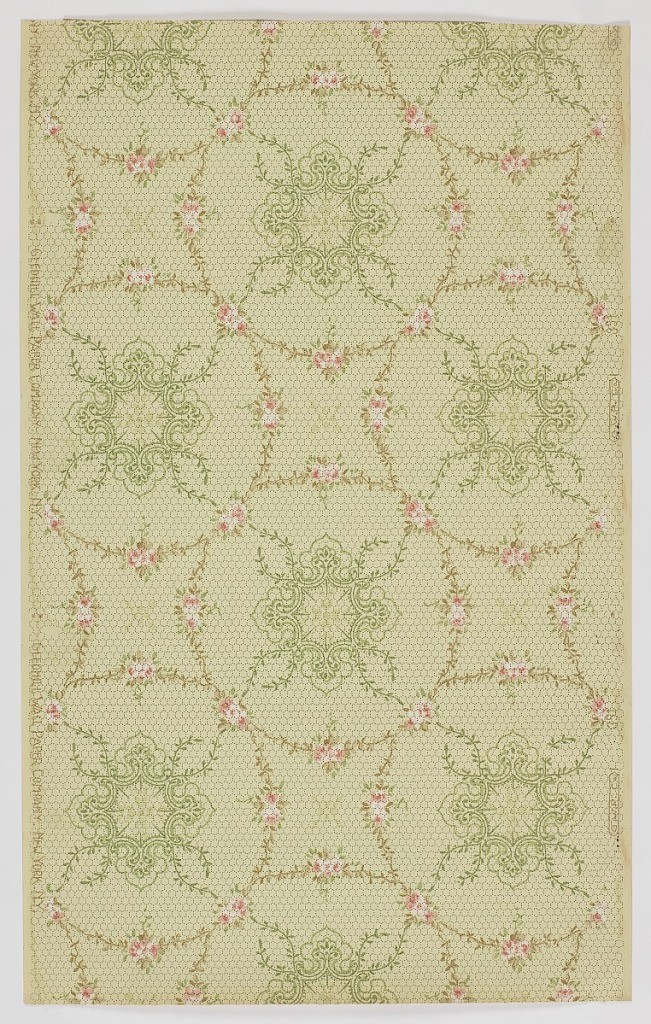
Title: Ceiling paper
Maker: Gledhill Wall Paper Co., New York, New York, founded 1900
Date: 1905–1915
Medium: Machine-printed paper
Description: Repeating design of circular shapes or wreaths composed of flowers and foliage with a quatrefoil motif in the center, each touching at four points. Printed on light green ground.